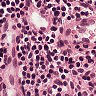
Metastatic tissue present: no